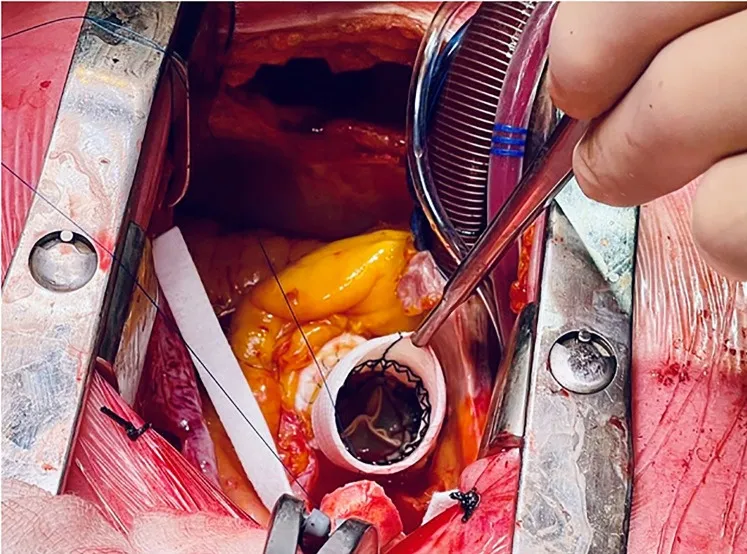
Perceval S sizer inside the 24-mm Dacron graft with one guide stitch.
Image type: medical_photograph (other_medical_photograph)